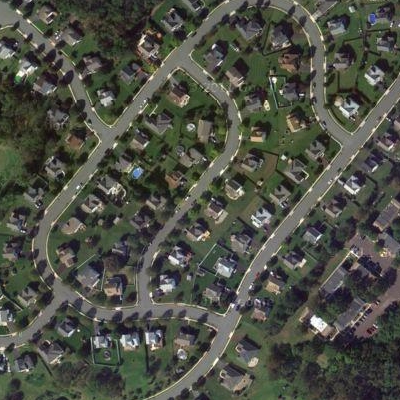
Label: fResident